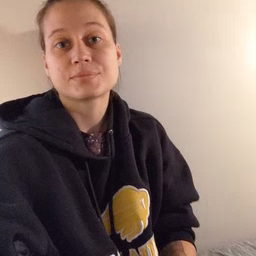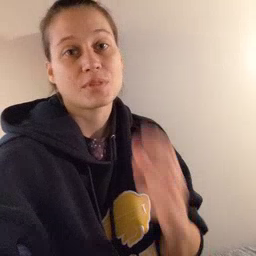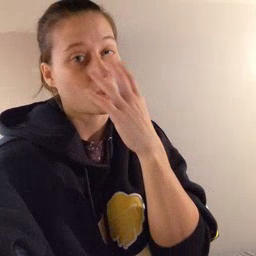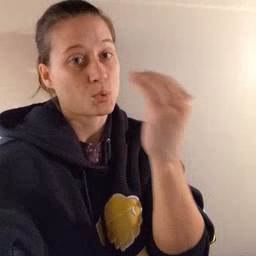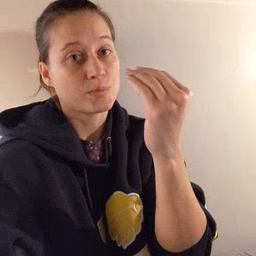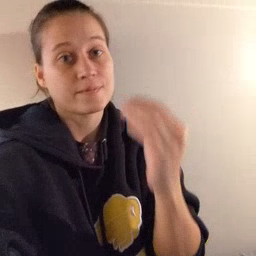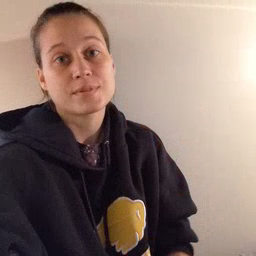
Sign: wolf